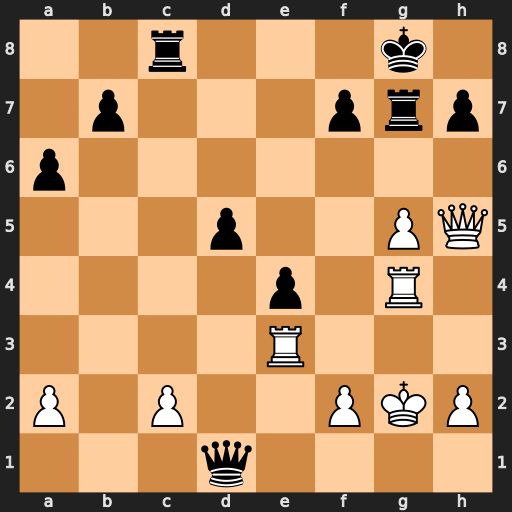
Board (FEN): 2r3k1/1p3prp/p7/3p2PQ/4p1R1/4R3/P1P2PKP/3q4
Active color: w
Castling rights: -
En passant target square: -
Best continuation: Rgxe4 dxe4 Qxd1